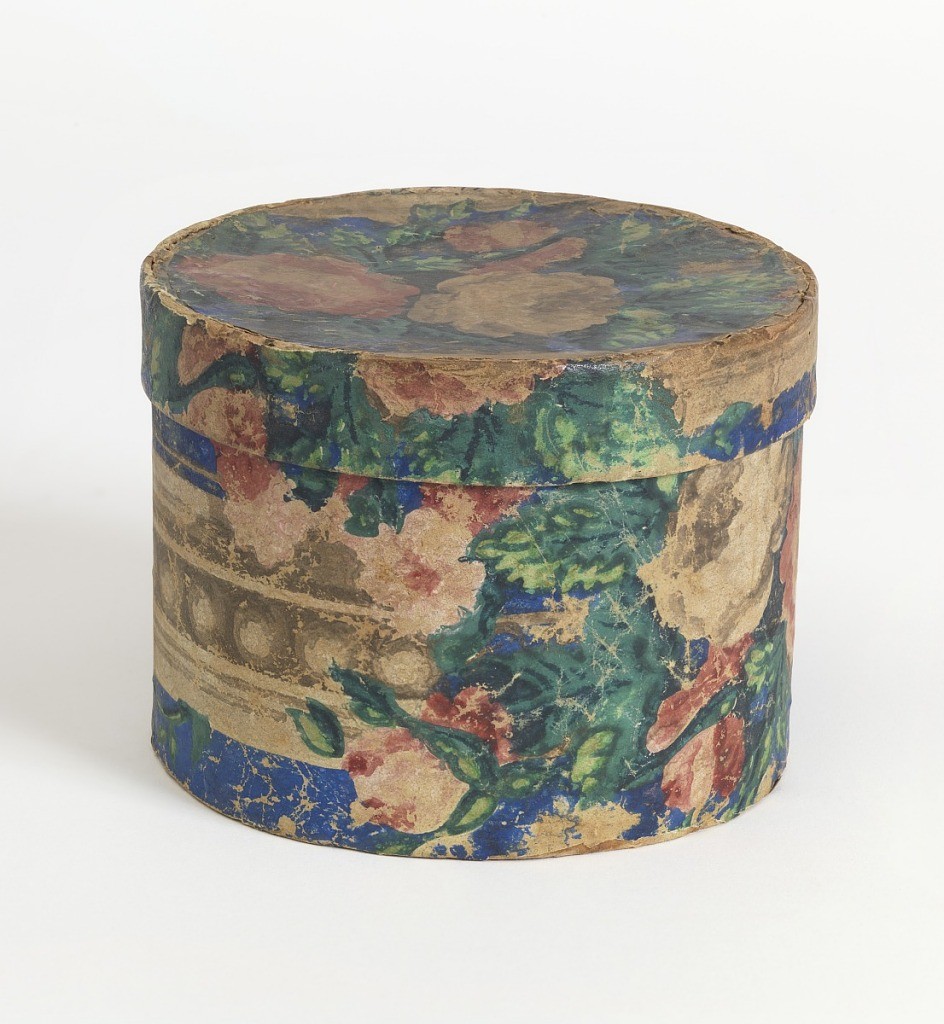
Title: Bandbox
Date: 1830–40
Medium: Block-printed paper on pasteboard support
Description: Floral patterned wallpaper with architectural molding of beading.